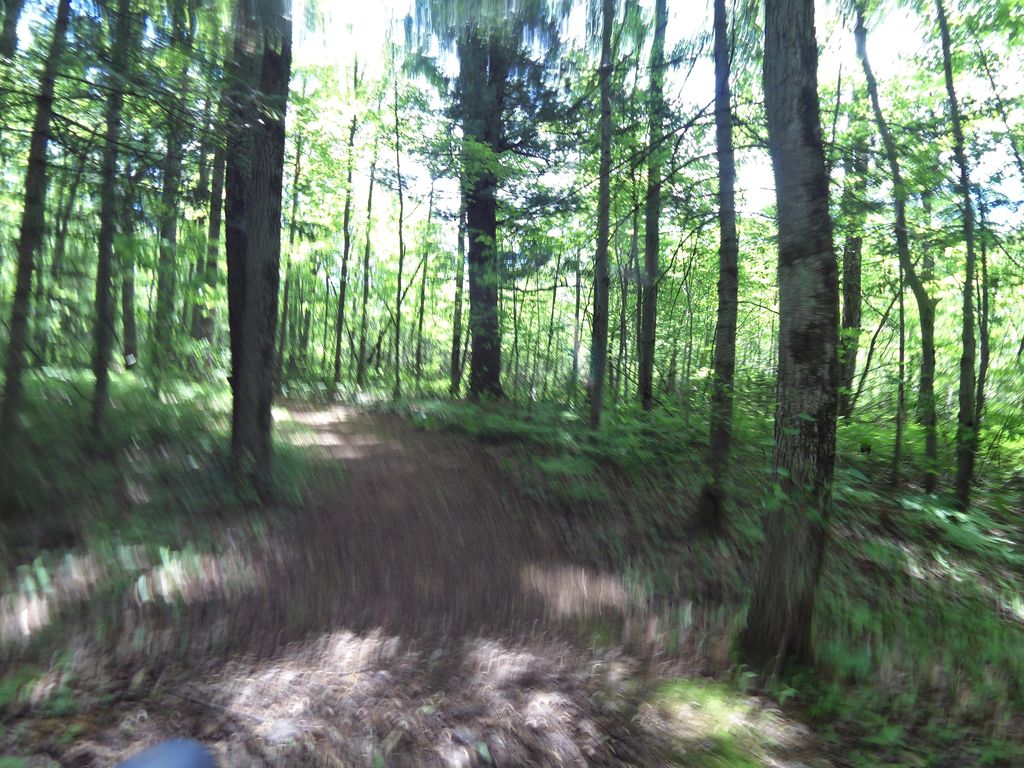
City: ottawa-gatineau